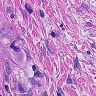
Metastatic tissue present: yes